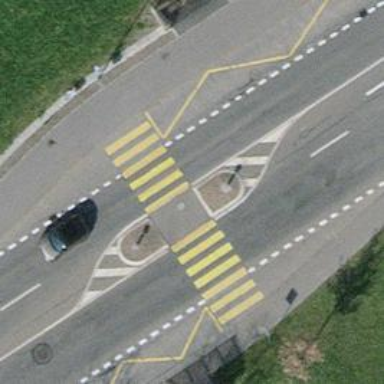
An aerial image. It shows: Bus stop with designated stop position for public transport.